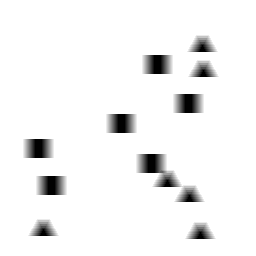
Squares: 6
Triangles: 6
Stars: 0
Total shapes: 12